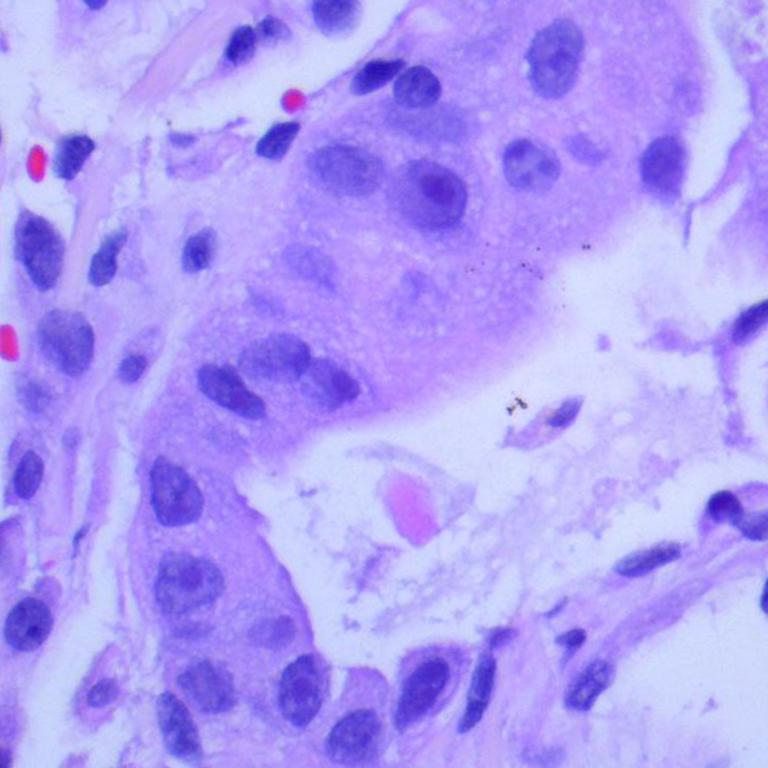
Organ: lung
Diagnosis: adenocarcinomas